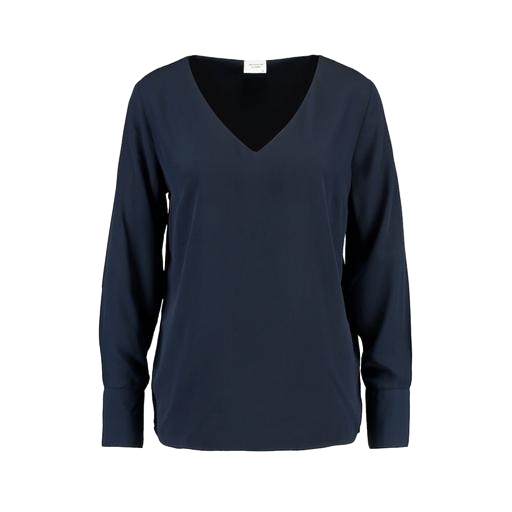
blue v-neck longsleeved blouse, blue still long-sleeved top, dark blue and long sleeves, white background